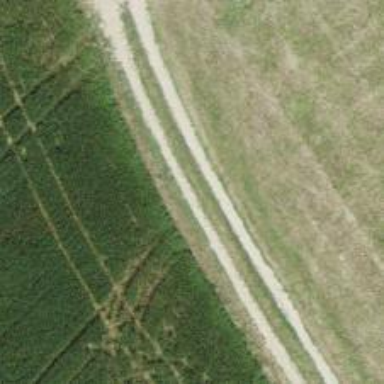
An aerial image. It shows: Track with grass surface categorized as grade4 tracktype.